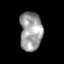
Tissue: skin
Cell type: Epithelial cells
Senescence score: 0.8879
Nuclear area (px): 855
Mean DAPI intensity: 156.85